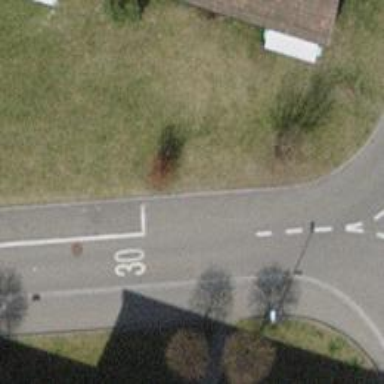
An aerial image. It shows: Residential road with asphalt surface. There is sidewalk on the left side.